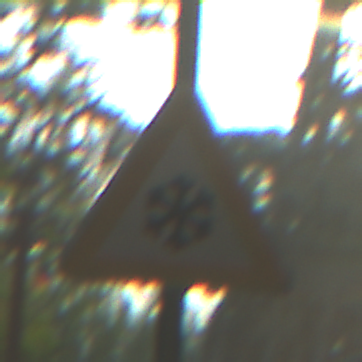
Verkehrszeichen: SchneeOderEisglaette
Umgebung: Outdoor, Suburban
Tageszeit: SunriseSunset
Wetter: Clear
Licht: Natural
Jahreszeit: NotSpecified
Kontrast: HighContrast